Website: walmart
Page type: receipt
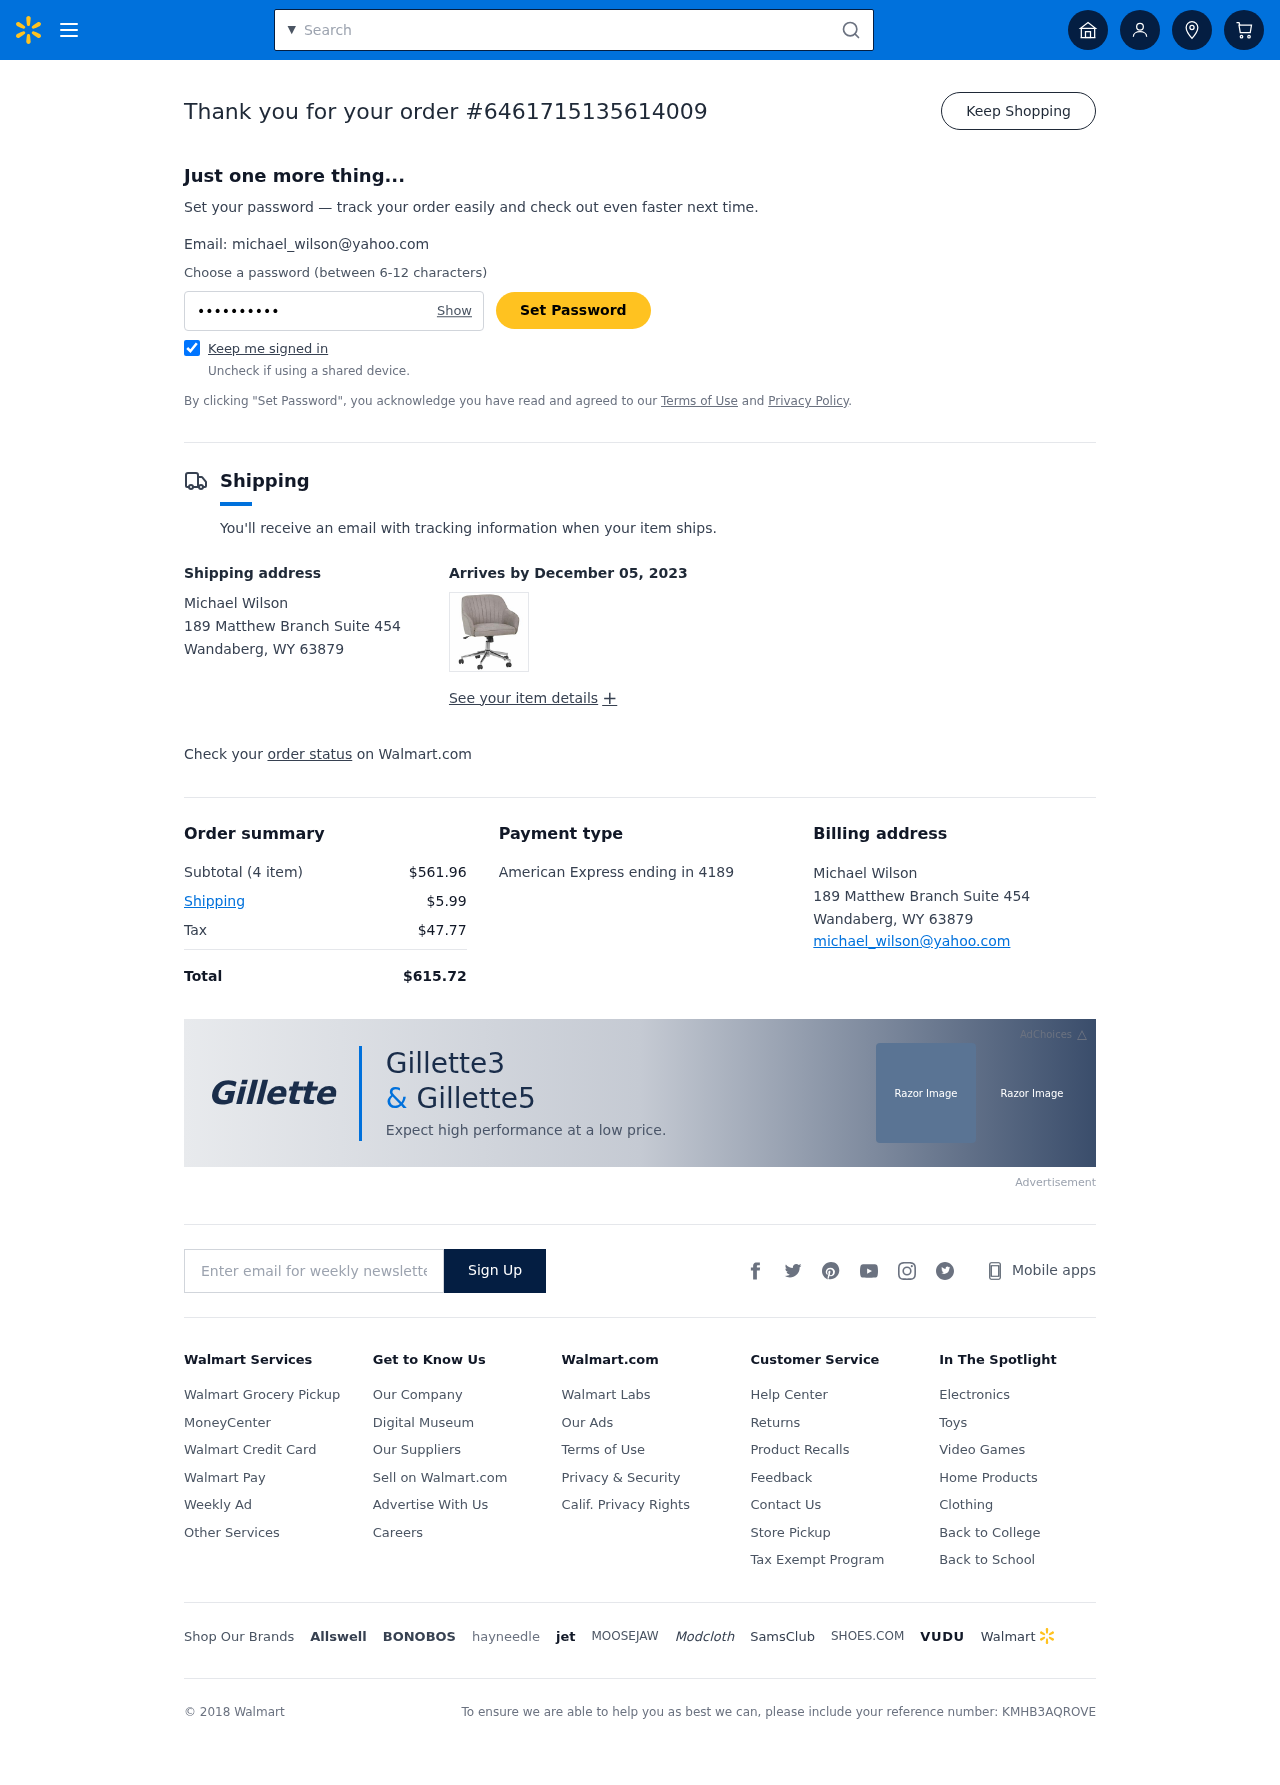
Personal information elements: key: PII_CARD_LAST4
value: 4189
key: PII_CARD_TYPE
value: American Express
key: PII_CITY_STATE_ZIP
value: Wandaberg, WY 63879
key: PII_EMAIL
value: michael_wilson@yahoo.com
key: PII_FULLNAME
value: Michael Wilson
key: PII_STREET
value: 189 Matthew Branch Suite 454
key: PII_FULLNAME2
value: Michael Wilson
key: PII_STREET2
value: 189 Matthew Branch Suite 454
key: PII_CITY_STATE_ZIP2
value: Wandaberg, WY 63879
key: PII_EMAIL2
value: michael_wilson@yahoo.com
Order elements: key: ORDER_ID
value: #6461715135614009
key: ORDER_DELIVERY_DATE
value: December 05, 2023
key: ORDER_NUM_ITEMS
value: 4 item
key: ORDER_SUBTOTAL
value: $561.96
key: ORDER_SHIPPING_COST
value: $5.99
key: ORDER_TAX
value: $47.77
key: ORDER_TOTAL
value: $615.72
Search elements: key: HEADER_SEARCH
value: Search